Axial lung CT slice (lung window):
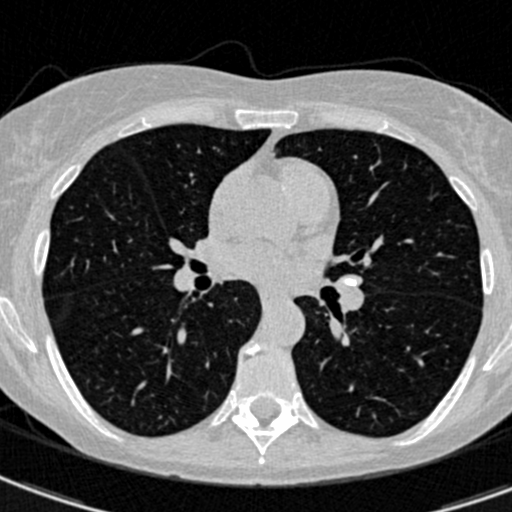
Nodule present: no